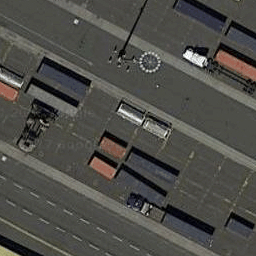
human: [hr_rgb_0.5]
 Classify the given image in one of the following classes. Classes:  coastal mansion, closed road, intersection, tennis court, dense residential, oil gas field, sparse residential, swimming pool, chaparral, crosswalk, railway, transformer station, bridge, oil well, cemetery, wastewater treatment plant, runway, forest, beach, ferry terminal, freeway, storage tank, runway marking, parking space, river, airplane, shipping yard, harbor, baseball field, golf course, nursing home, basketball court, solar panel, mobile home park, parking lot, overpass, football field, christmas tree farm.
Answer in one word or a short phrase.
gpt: shipping yard